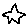
Label: star